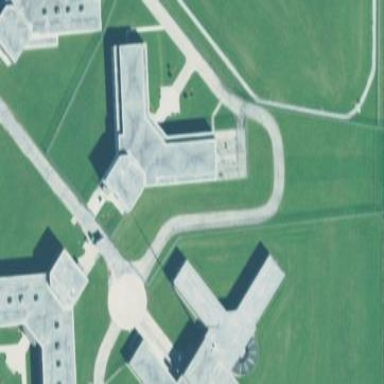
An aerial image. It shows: Prison building.